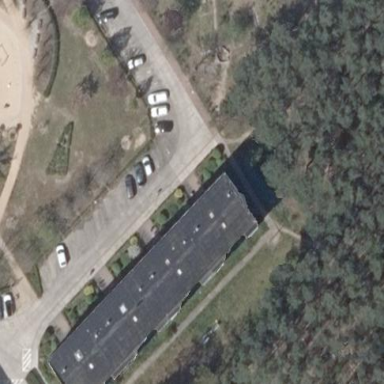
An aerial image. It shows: Parking area with surface.